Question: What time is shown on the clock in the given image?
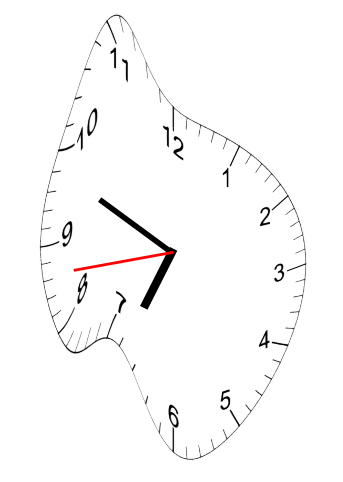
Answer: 06:48:43